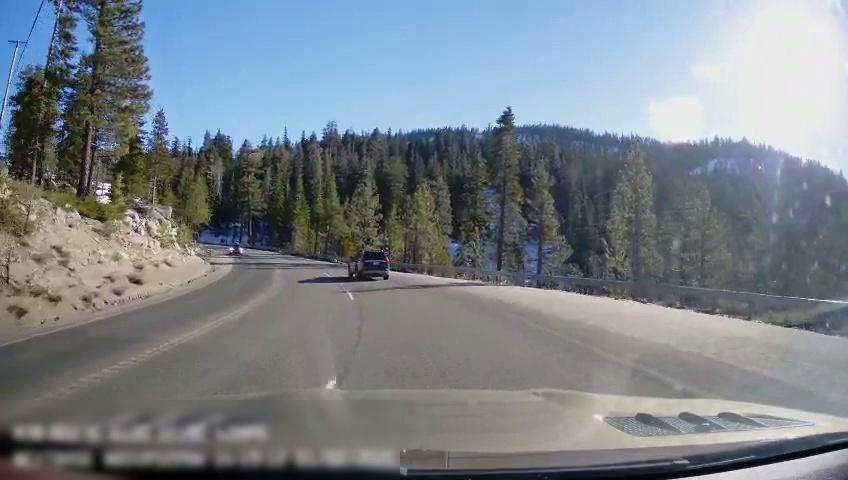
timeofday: Day
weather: Sunny
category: Drivable Space
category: Vehicles | SUV
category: Vehicles | SUV
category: Lanes | Current Lane
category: Lanes | Current Lane